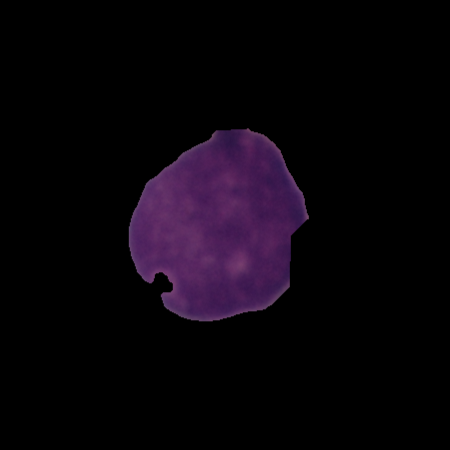
Label: cancer